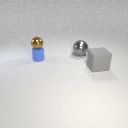
small brown metal sphere above small blue rubber cylinder